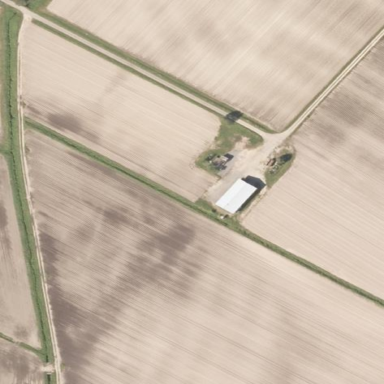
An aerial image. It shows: Farmyard area.